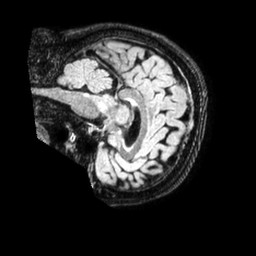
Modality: FLAIR
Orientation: sagittal
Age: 69
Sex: female
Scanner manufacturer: philips
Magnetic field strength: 1.5 T
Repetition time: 4.8 s
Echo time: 0.3354 s